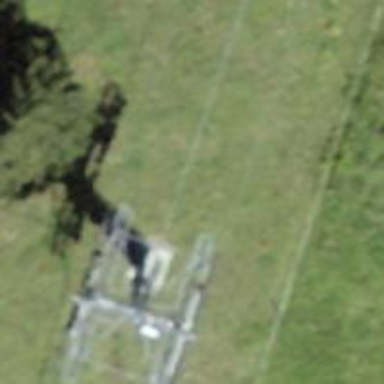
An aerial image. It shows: Pylon for aerialway.